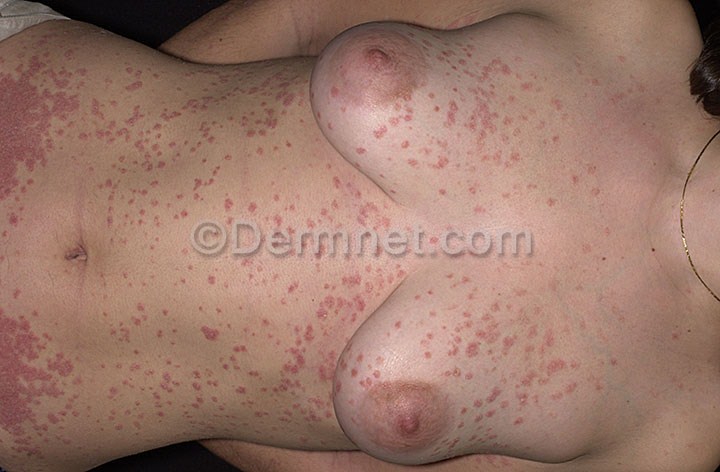
Disease: Psoriasis pictures Lichen Planus and related diseases